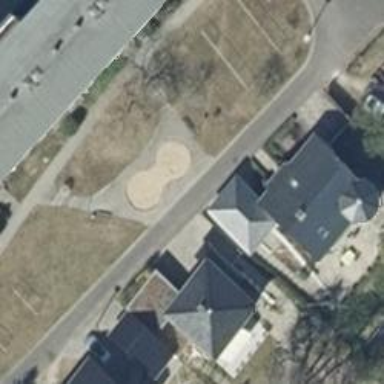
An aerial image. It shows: Playground area for leisure land.